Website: apple
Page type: payment
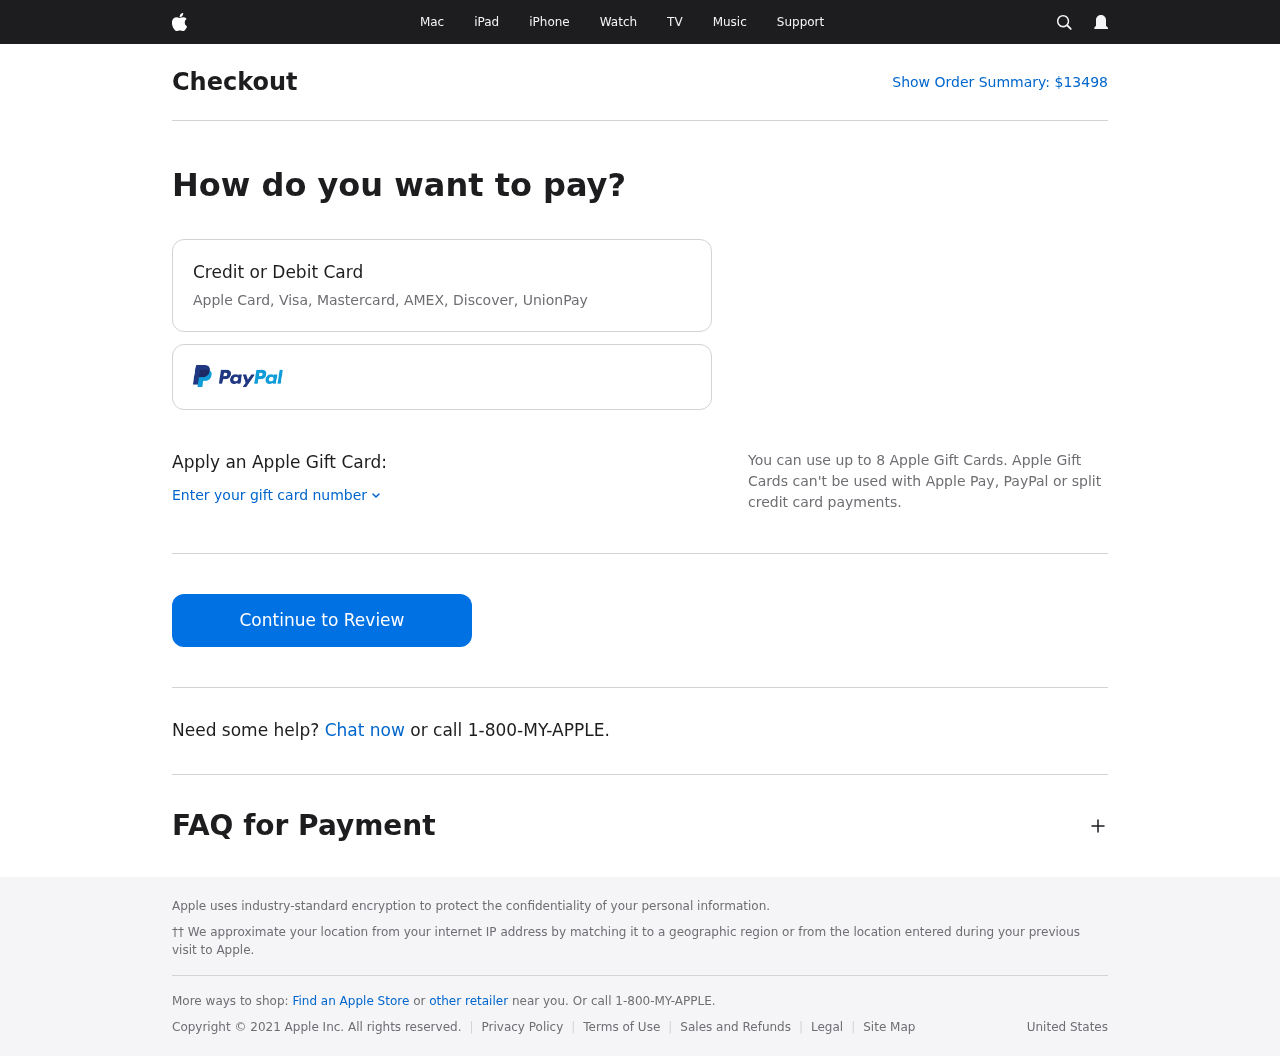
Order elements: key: ORDER_TOTAL
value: $13498